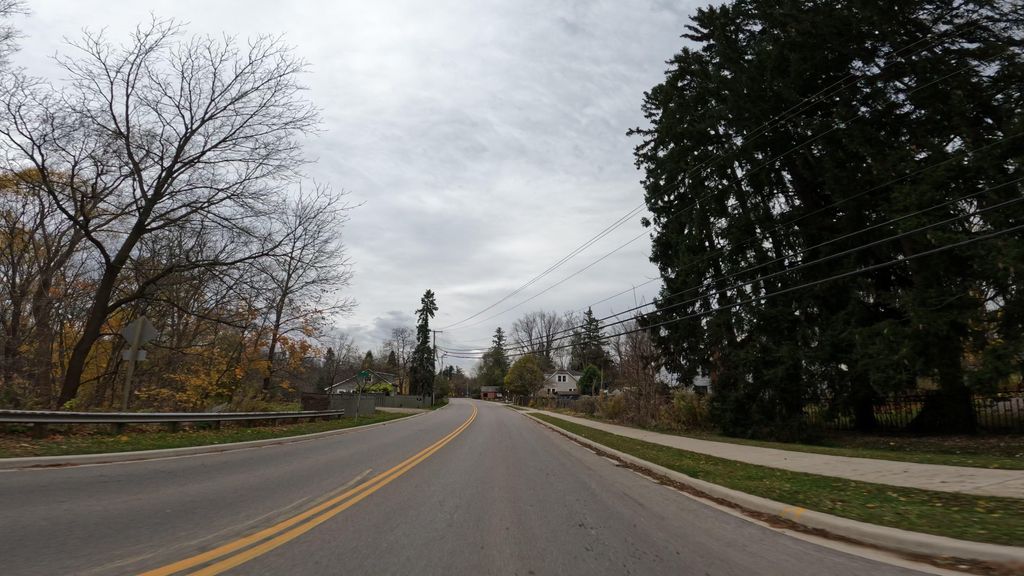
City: hamilton